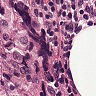
Metastatic tissue present: yes